Question: I have a project that includes a shared library as source files.
Some of the library classes need the include of some Frameworks (like the known Apple Reachability).
Those Frameworks are not included into the project because I don't use the classes / methods that needs them.
I have a MyStandardLib.h that references all the library headers, and that is included in the.pch on my app.
But...
When building my app, the linker generates link error for those objects I don't use/call in the app So they should logicaly not be linked.

As an example, if I remove from the project the incriminated classes and Frameworks, everything works fine.
If I add the needed Frameworks :
- -
How can I avoid those linker error, and avoid links that should not happen :
- -
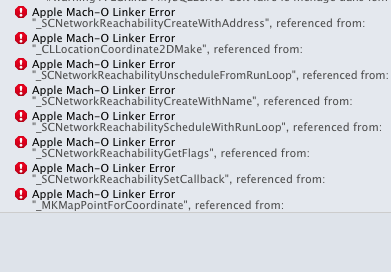
Answer: The reason for those errors are clearly because the frameworks you are including in your project do require those other frameworks (from what you could provide they use: <URL>
What is happening is that when the compile your objects (in the compiler sense of it) it is also looking for objects in your added frameworks and it is not finding them because they have not been included to your projects.
If you use a Framework A that is linked with Framework B then if you application C uses framework A it also needs framework B because frameworks are not exactly self contained.
If your code compile without those frameworks and your application needs to take low space simply remove them from your Build Phase and you'll be good to go.
However, if it doesn't compile without those frameworks you will have no choice but to include them in your project and, therefore, increasing even more the final space required by your application.